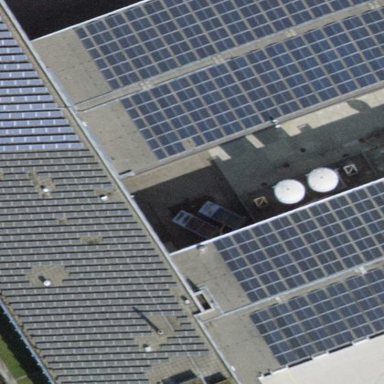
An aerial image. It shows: Solar photovoltaic panel generator.